Question: I'm trying to calculate the of a signal given at a specific frequency if I know the other values. Is this possible? Example below: along with picture example:

'''
y1=A1*cos*(2*pi*f1*t+phase1) we know A1,f1,t=1,phase1
y1=0.<PHONE>*cos*(2*pi*6+6.33)
y2=A2*cos*(2*pi*f2*t+phase2) we know A2,f2,t=1, trying to find **phase2**
y2=.4*cos*(2*pi*6.4951+phase2)
y3=A3*cos*(2*pi*f3*t+phase3) we know A3,f3,t=1,phase3
y3=<PHONE>*cos(2*pi*7+.786473)
'''
I'm using maxima 13.04.2, octave 3.8.1.
I tried to solve the in maxima but it got rid of the cos function
'''
kill(all);
A:A; phase:phase; solve(A*cos*(2*pi*t+phase)=0,phase);
'''
the answer came back as
Is this possible? or should I go about this another way?
Thanks
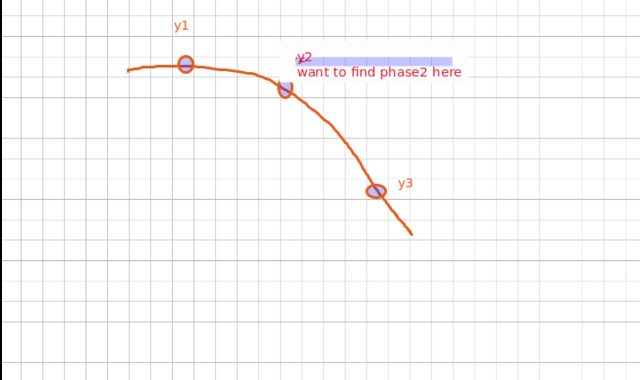
Answer: The weird result might stem from the fact that you the 'cos' function with what is supposed to be its argument (by the way, this is mathematically unsound). What you might want is to the 'cos' function to the argument. To illustrate what I mean, compare:
'''
A*cos*(2*pi*t+phase)
'''
with:
'''
A*cos(2*pi*t+phase)
'''
On another hand, why not solve the equation pen-on-paper style?
> = xcos(2p + ph) =/ = cos(2p + ph) =arccos(/) = 2p + ph =arccos(/) - 2p = ph
With the values that you provided:
> = 0.4, = 6.4951, = 1.
you can calculate the phase ph as function of your level (left as exercise to you).